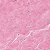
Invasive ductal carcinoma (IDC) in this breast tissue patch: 0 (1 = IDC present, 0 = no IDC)